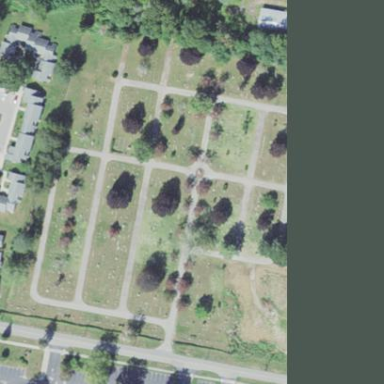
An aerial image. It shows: Graveyard used as cemetery.